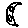
Label: moon